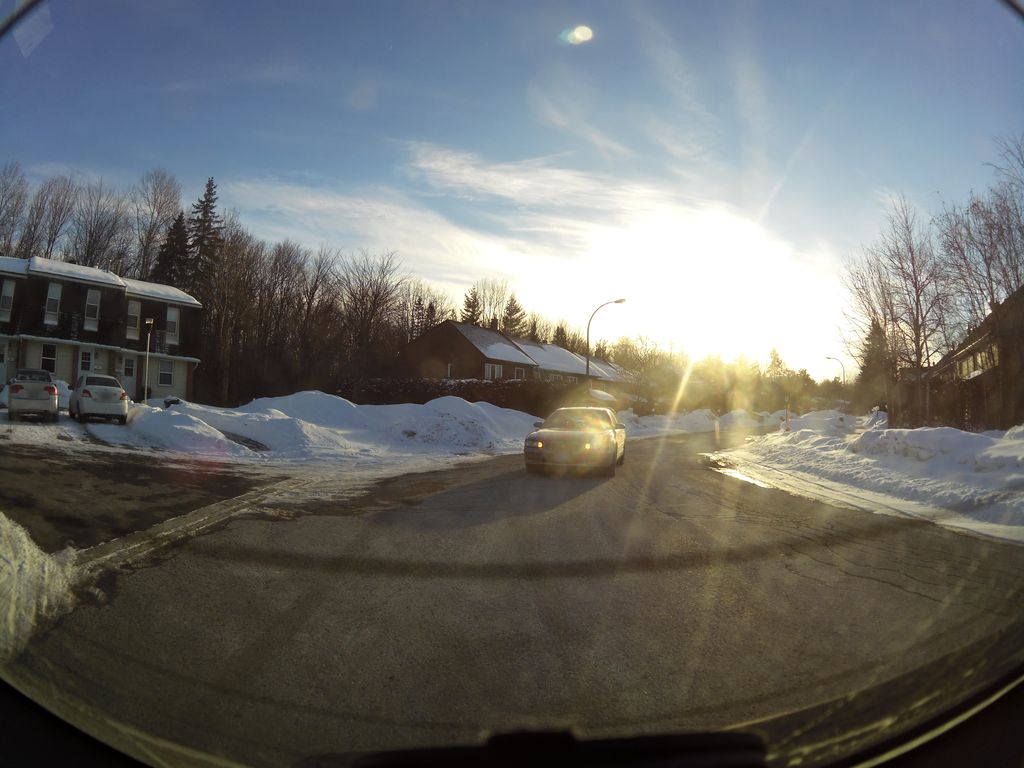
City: ottawa-gatineau